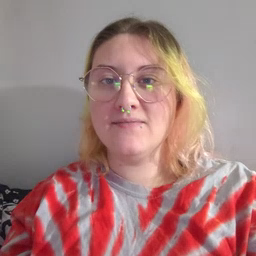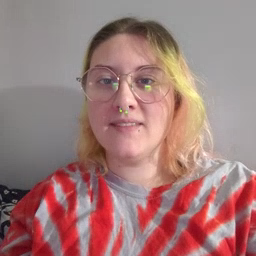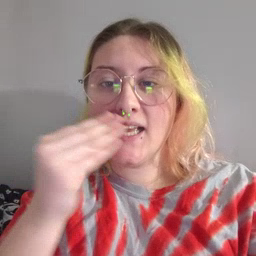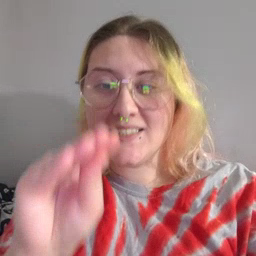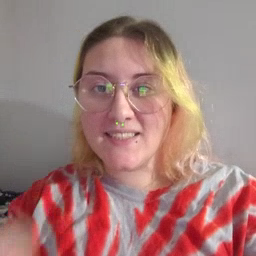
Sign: kiss